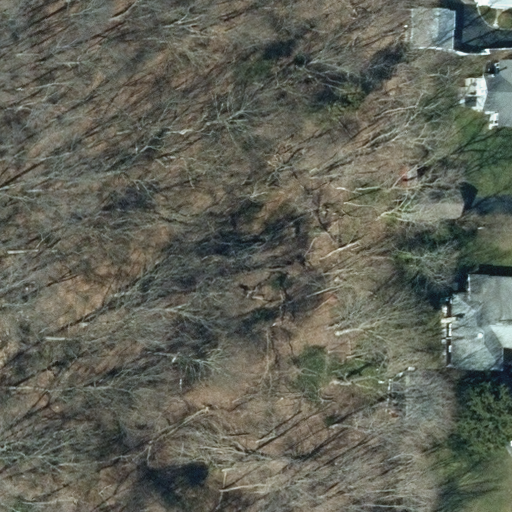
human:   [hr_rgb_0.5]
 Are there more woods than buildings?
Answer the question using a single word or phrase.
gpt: no

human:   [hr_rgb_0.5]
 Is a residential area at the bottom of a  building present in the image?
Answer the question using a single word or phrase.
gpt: yes

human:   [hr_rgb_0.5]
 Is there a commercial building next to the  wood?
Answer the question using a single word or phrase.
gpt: no

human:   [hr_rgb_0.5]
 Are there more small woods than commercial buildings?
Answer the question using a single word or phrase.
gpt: no

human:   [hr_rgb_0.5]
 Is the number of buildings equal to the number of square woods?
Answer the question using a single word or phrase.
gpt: no

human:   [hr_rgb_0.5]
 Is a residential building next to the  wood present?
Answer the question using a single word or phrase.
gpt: yes

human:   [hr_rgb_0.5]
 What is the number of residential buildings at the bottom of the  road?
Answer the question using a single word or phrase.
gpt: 0

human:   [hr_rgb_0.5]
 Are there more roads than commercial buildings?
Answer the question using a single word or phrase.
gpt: yes

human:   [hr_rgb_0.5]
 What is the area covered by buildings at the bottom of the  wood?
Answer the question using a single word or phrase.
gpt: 293m2

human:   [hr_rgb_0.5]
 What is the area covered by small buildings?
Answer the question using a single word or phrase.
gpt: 293m2

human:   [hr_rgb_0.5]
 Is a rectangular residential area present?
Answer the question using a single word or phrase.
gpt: yes

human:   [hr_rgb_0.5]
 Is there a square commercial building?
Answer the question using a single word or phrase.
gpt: no

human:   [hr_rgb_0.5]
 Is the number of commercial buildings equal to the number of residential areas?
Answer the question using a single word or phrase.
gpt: no

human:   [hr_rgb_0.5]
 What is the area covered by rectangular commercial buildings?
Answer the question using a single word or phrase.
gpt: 0m2

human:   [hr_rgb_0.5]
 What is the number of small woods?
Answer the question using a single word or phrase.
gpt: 0

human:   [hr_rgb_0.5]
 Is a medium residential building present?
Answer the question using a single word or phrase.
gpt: no

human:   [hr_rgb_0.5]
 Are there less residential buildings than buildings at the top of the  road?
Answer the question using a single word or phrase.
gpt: yes

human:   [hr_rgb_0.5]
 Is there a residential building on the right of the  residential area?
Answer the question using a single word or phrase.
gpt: yes

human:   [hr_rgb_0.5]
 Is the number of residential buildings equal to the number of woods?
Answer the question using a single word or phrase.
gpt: no

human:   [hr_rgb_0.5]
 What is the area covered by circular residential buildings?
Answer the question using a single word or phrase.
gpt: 0m2

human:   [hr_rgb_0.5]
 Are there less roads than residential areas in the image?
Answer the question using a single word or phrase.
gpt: no

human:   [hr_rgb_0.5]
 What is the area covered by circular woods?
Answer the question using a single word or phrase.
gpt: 0m2

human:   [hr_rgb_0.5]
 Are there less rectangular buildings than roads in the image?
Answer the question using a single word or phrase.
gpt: no

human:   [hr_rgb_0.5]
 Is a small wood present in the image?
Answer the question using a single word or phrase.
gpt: no

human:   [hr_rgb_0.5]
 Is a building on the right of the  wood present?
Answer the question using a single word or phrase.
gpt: yes

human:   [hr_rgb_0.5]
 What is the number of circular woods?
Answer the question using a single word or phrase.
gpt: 0

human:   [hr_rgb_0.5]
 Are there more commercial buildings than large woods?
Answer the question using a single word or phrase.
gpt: no

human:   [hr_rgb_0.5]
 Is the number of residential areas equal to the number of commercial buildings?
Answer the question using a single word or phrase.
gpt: no

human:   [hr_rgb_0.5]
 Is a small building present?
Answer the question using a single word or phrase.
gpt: yes

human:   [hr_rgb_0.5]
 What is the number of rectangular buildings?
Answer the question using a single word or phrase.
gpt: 5

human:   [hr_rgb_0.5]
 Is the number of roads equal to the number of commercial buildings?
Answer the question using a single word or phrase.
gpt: no

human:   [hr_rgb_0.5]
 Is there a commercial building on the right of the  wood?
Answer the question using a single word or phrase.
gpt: no

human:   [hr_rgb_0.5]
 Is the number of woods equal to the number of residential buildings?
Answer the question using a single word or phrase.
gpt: no

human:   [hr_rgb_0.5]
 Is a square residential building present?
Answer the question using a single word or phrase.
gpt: no

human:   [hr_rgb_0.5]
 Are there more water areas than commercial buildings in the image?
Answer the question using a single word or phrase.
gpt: no

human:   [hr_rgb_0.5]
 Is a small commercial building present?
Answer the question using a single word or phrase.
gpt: no